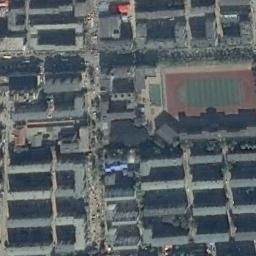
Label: ground_track_field